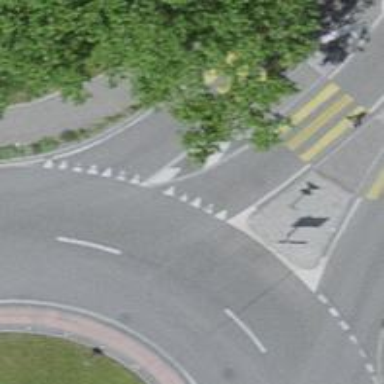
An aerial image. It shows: Kerb barrier.